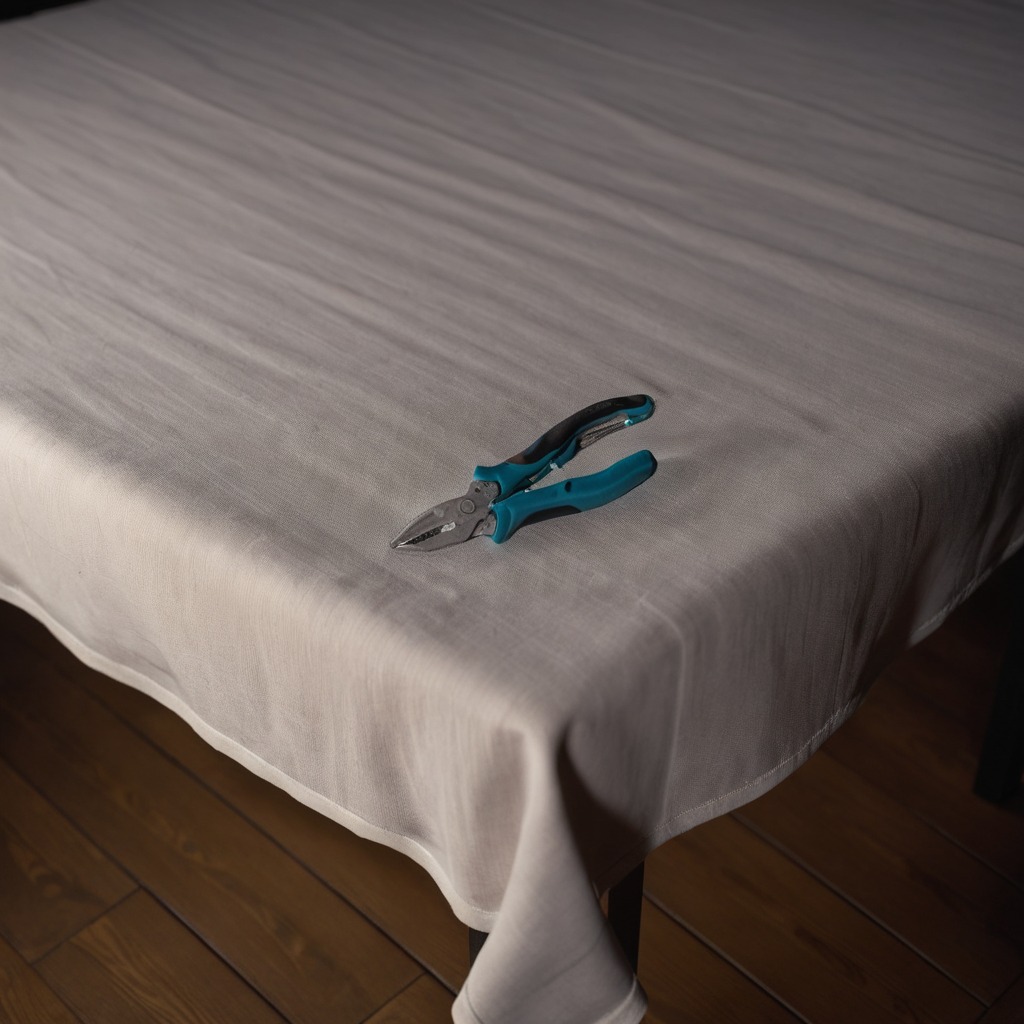
A plier is lying on the wooden table.